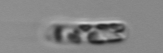
Label: Guinardia_striata